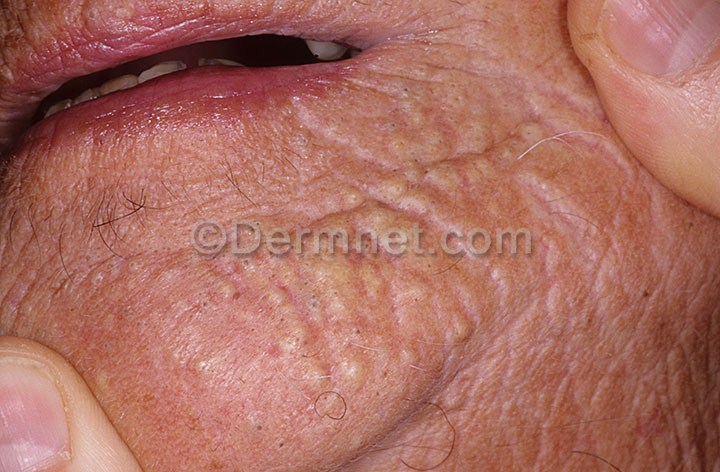
Disease: Light Diseases and Disorders of Pigmentation